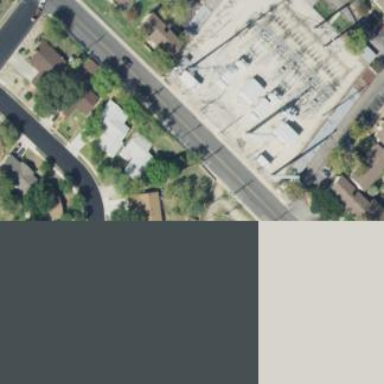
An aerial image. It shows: There is distribution substation enclosed by fence.